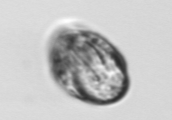
Label: Katodinium_or_Torodinium